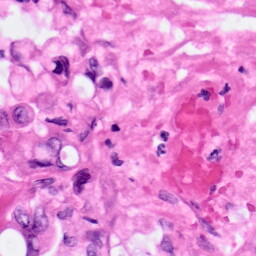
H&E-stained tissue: Pancreatic